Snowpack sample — Loveland Pass, Silver Plume, Colorado, USA (1/12/25, 11:40 AM MST)
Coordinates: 39.66, -105.88
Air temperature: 7 °F
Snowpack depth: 140 cm
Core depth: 10 cm
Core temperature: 41 °F
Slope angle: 11°, slope face: 30°
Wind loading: high
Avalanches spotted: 2
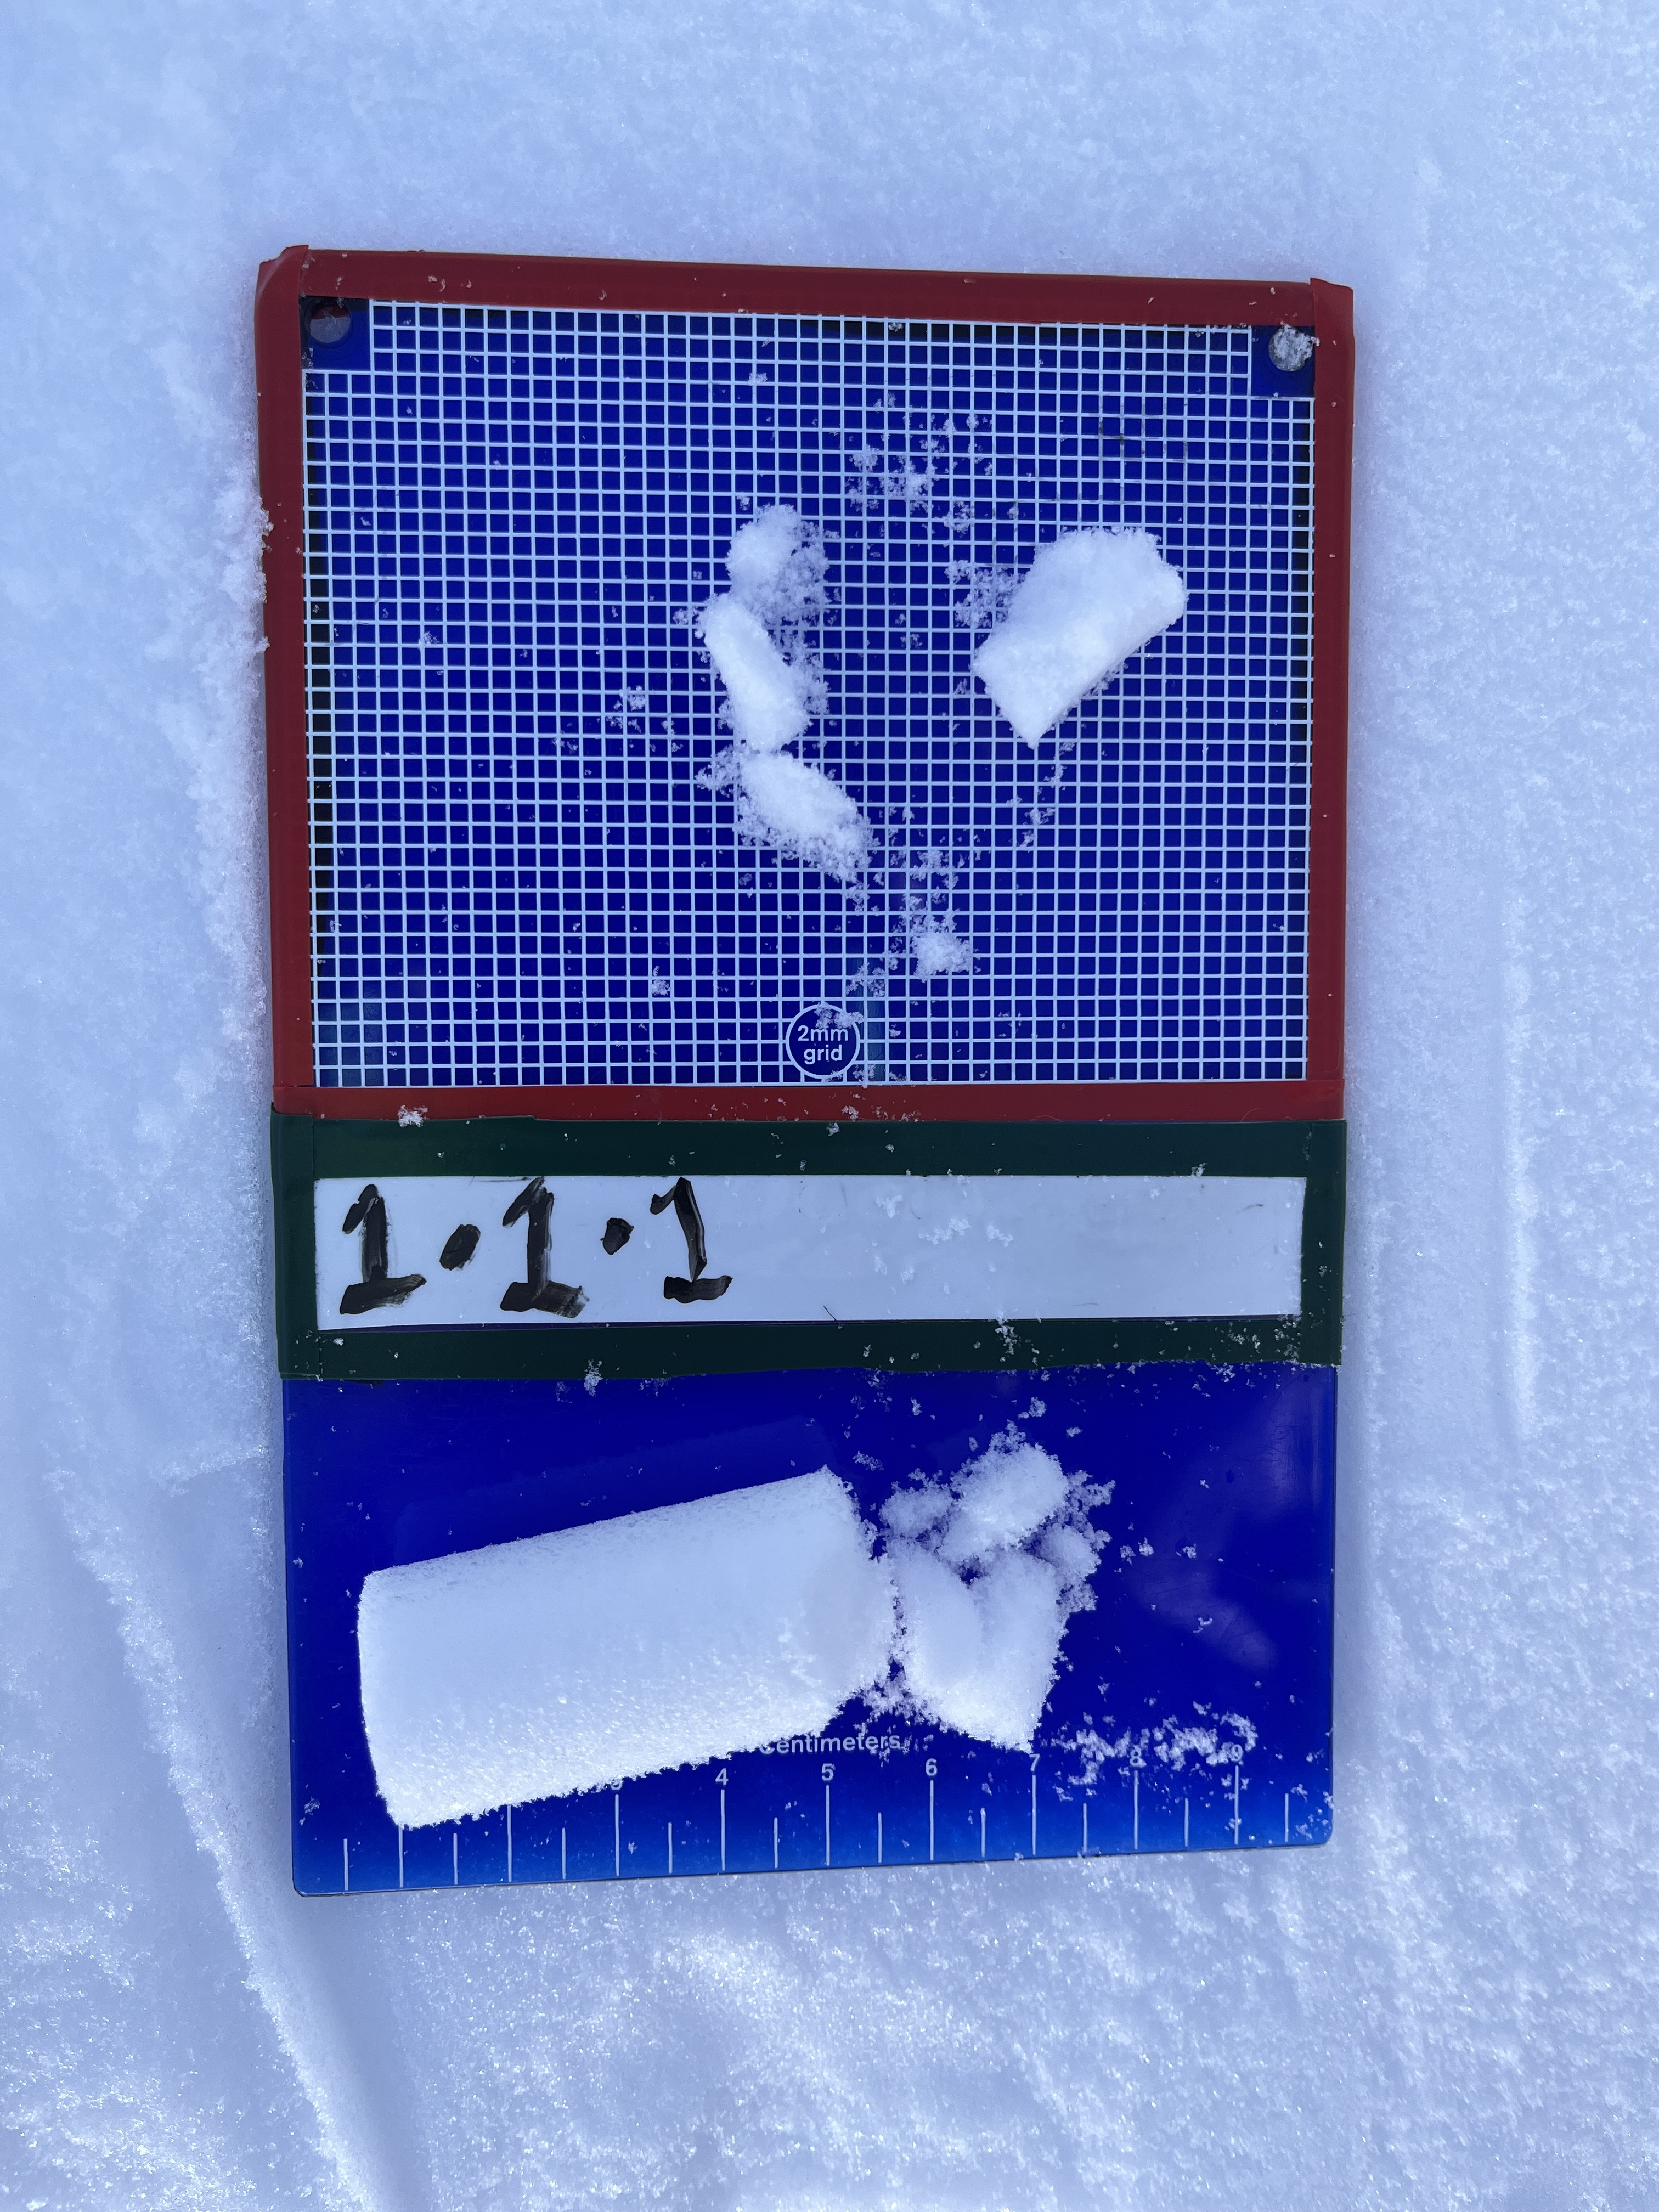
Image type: crystal_card
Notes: Pilot using slightly modified coring method that took too large segment for snow profile picturing, advised not to use in higher level models. Two avalanche on south face nearby, partially cloudy with light snow in the last 24 hours. Lots of wind loading on eastern features.